Field crop: maize
Growth stage: 2
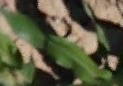
Species: maize